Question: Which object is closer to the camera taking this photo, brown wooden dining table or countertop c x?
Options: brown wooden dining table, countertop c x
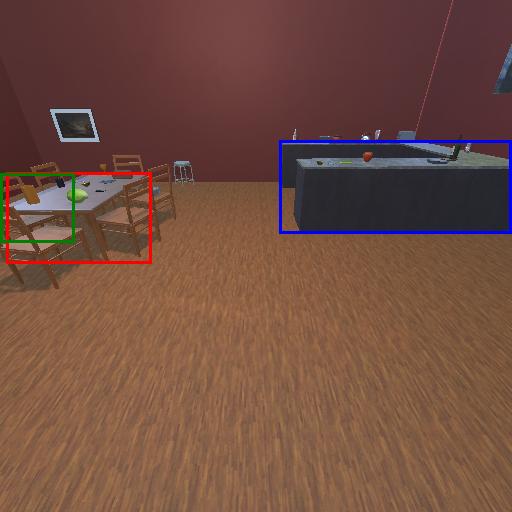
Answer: brown wooden dining table